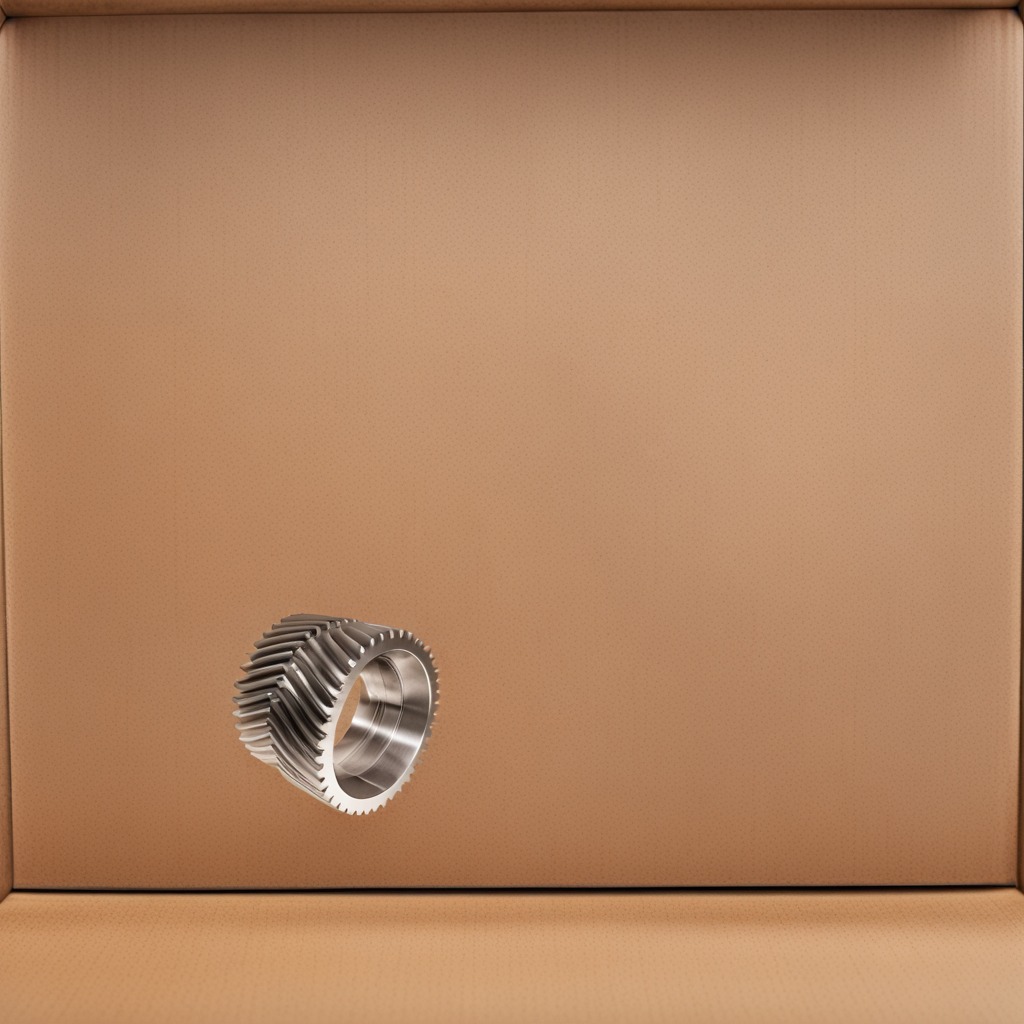
A steel gear with teeth is lying on the cardboard box surface in an outdoor workshop during daytime bright natural light soft shadows slightly creased but